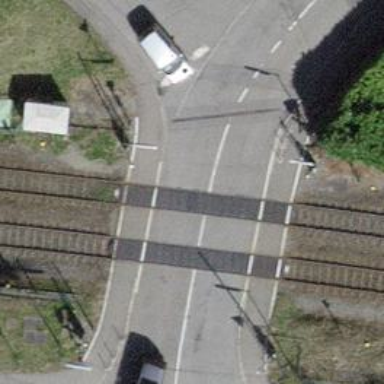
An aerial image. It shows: Level crossing at the railway with full barrier.